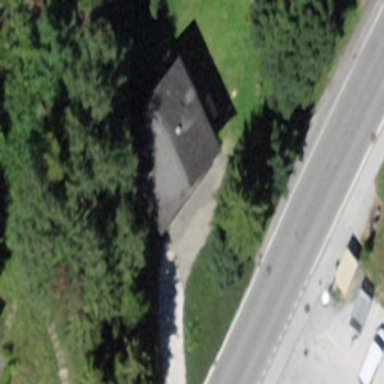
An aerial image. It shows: Detached building with gabled roof.